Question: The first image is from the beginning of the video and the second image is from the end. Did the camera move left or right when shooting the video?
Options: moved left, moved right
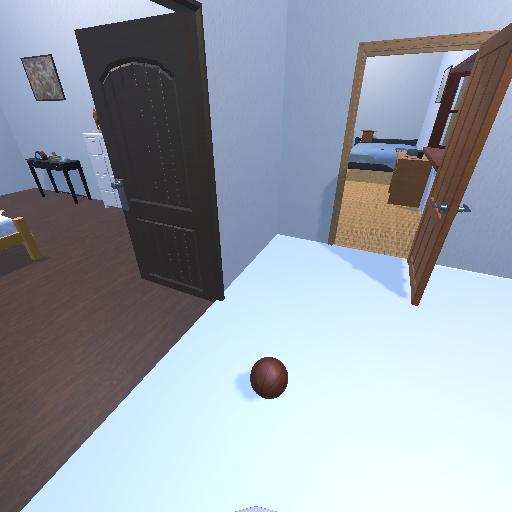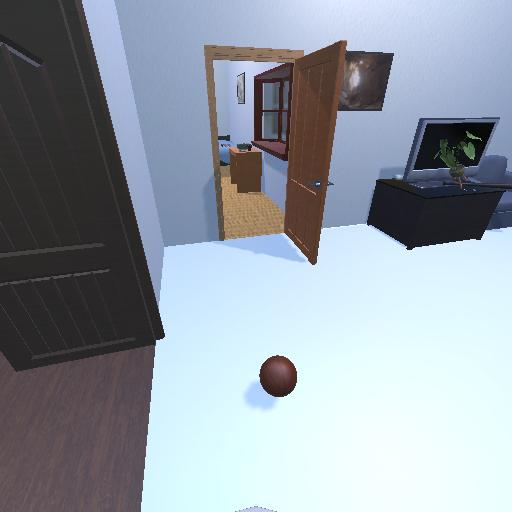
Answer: moved left